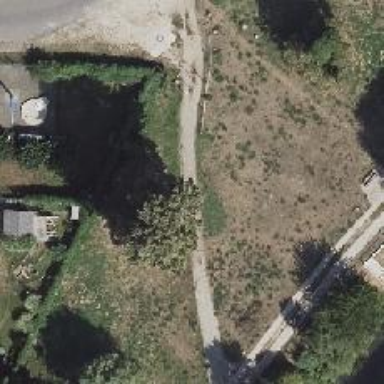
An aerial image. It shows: Footway along the road.